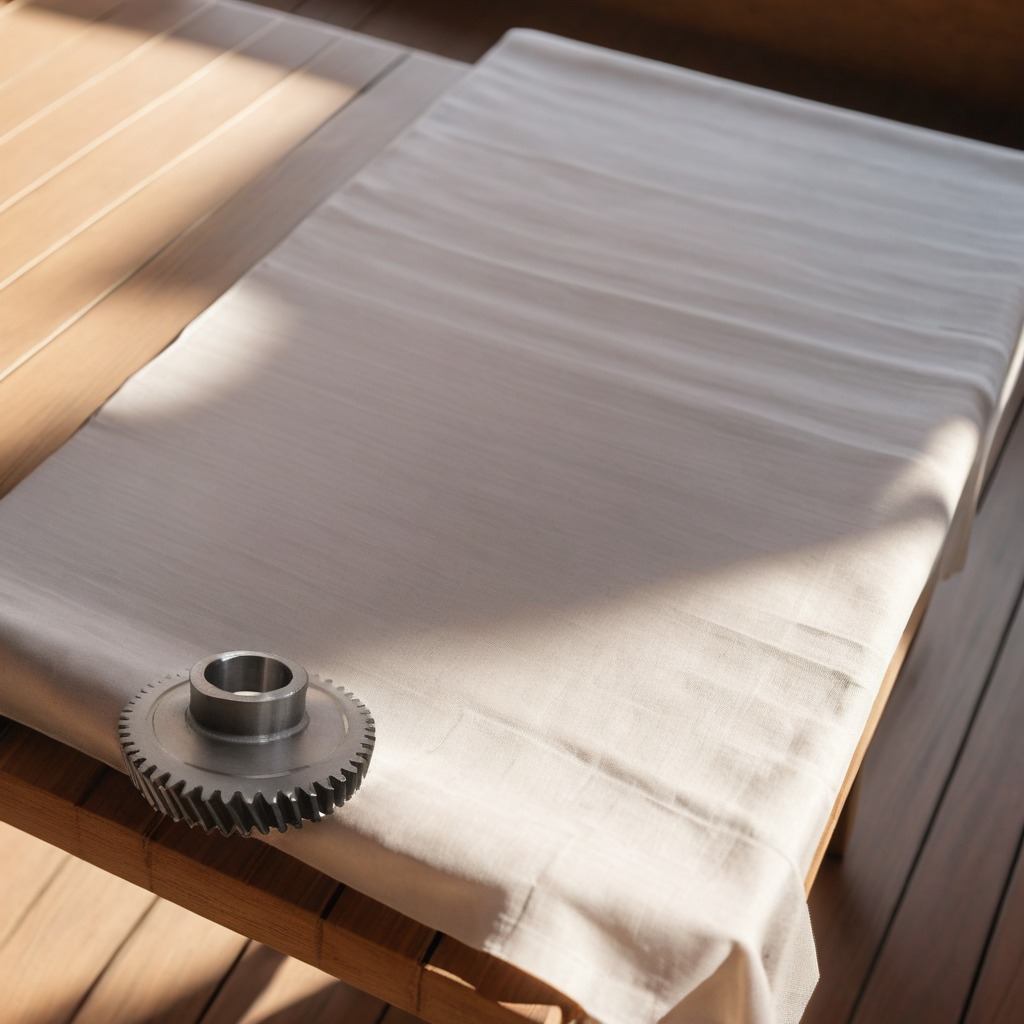
A steel gear with teeth is lying on the wooden table.